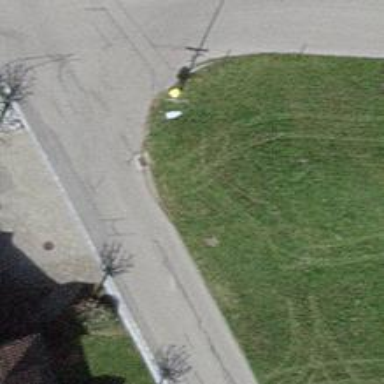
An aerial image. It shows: Post box.